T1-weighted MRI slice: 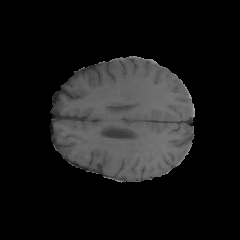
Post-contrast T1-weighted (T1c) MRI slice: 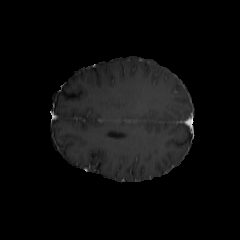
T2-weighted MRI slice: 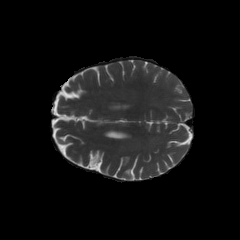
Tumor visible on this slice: no